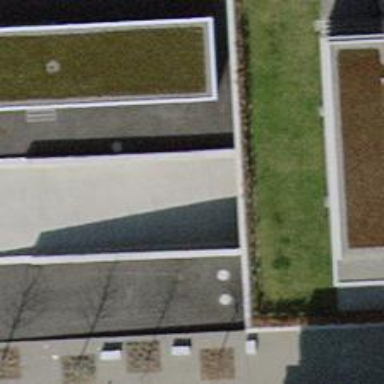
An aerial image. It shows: Parking entrance.